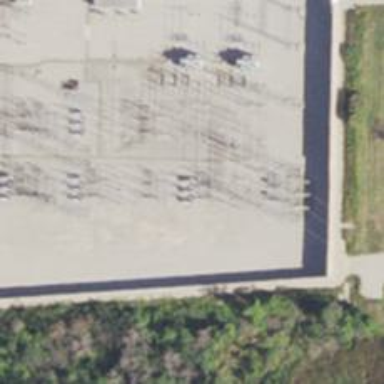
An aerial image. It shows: Switch used for power control.